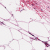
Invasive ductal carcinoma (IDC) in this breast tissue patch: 0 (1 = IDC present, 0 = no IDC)